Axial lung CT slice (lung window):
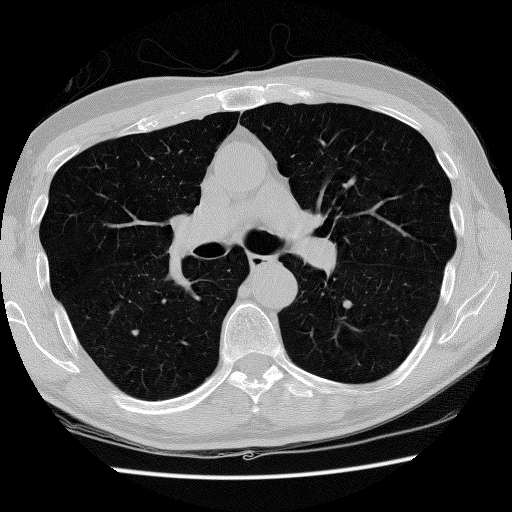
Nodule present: no